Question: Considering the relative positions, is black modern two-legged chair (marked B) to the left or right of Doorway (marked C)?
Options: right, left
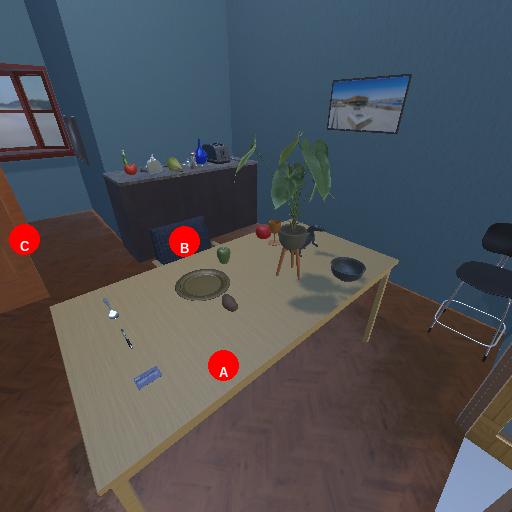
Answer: right